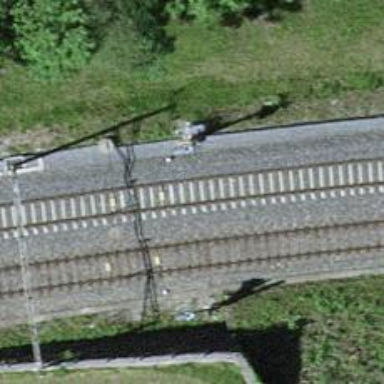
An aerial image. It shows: Railway signal.